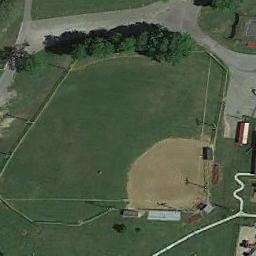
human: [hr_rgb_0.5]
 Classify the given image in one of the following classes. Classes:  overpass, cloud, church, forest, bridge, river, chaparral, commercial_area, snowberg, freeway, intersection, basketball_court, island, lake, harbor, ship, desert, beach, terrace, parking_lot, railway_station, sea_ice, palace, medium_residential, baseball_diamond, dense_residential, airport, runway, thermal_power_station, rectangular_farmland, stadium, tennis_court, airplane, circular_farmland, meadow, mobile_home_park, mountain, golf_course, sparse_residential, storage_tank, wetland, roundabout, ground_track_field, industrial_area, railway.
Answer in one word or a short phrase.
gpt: baseball_diamond